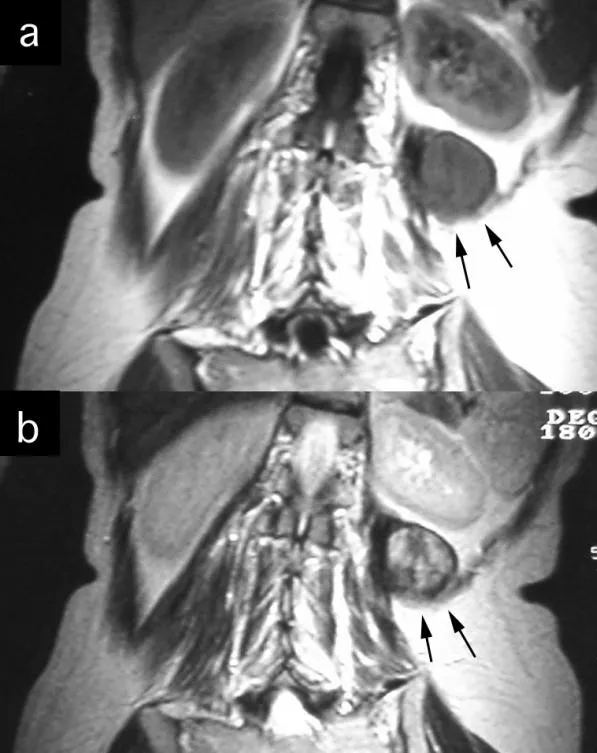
Coronal magnetic resonance imaging demonstrating the tumor beneath the left kidney.
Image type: radiology (mri)